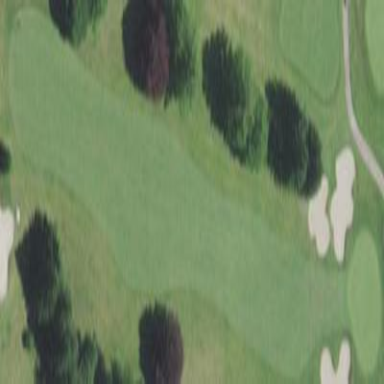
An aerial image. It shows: Golf fairway surrounded by grass.